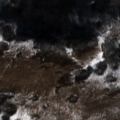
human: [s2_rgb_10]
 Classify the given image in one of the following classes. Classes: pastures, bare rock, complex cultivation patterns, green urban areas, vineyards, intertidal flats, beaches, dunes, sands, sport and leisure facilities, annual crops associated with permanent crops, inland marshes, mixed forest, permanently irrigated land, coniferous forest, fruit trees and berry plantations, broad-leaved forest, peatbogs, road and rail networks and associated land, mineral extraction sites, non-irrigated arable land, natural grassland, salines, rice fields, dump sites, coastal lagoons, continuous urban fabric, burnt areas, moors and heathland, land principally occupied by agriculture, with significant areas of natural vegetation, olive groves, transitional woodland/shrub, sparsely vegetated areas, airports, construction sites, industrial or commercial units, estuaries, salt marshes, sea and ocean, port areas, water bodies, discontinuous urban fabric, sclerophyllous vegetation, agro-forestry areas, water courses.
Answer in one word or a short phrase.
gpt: broad-leaved forest, natural grassland, transitional woodland/shrub